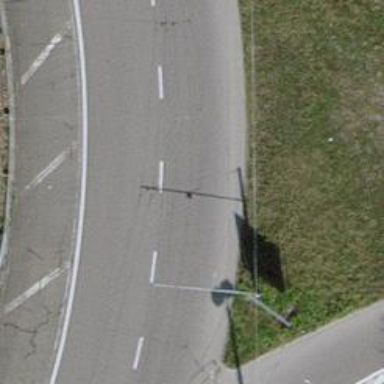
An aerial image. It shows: Secondary road with asphalt surface leading to roundabout. This road features trolley wires.